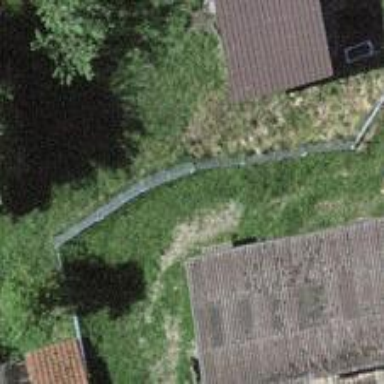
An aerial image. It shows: Stable building.